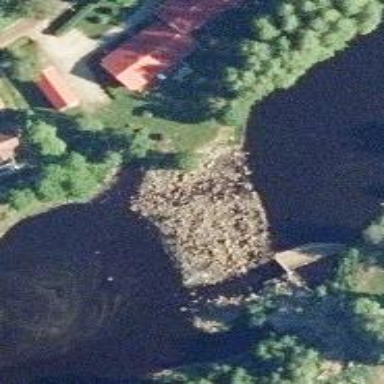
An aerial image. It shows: Rapids in the waterway.